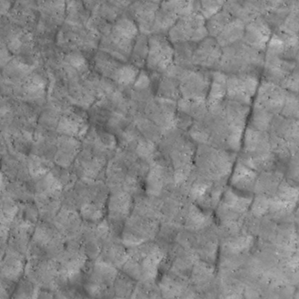
Label: non_frost